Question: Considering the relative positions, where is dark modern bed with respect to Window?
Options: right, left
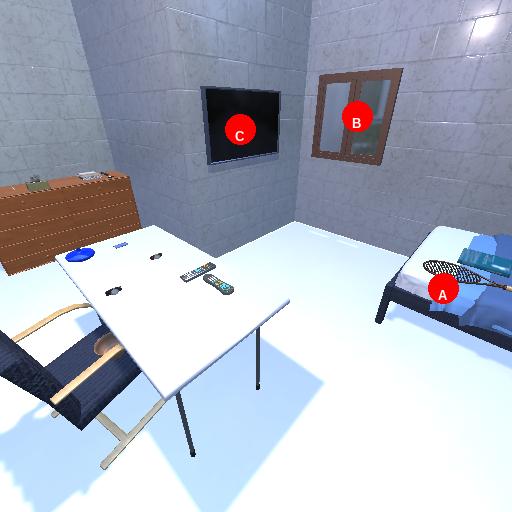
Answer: right